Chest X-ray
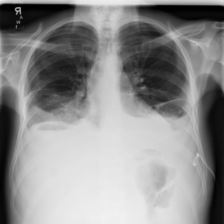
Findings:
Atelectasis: negative
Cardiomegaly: negative
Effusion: negative
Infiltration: negative
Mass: negative
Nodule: negative
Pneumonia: negative
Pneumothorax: negative
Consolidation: negative
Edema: negative
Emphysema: negative
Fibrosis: negative
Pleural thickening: negative
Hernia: negative